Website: macys
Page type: customer-info-address
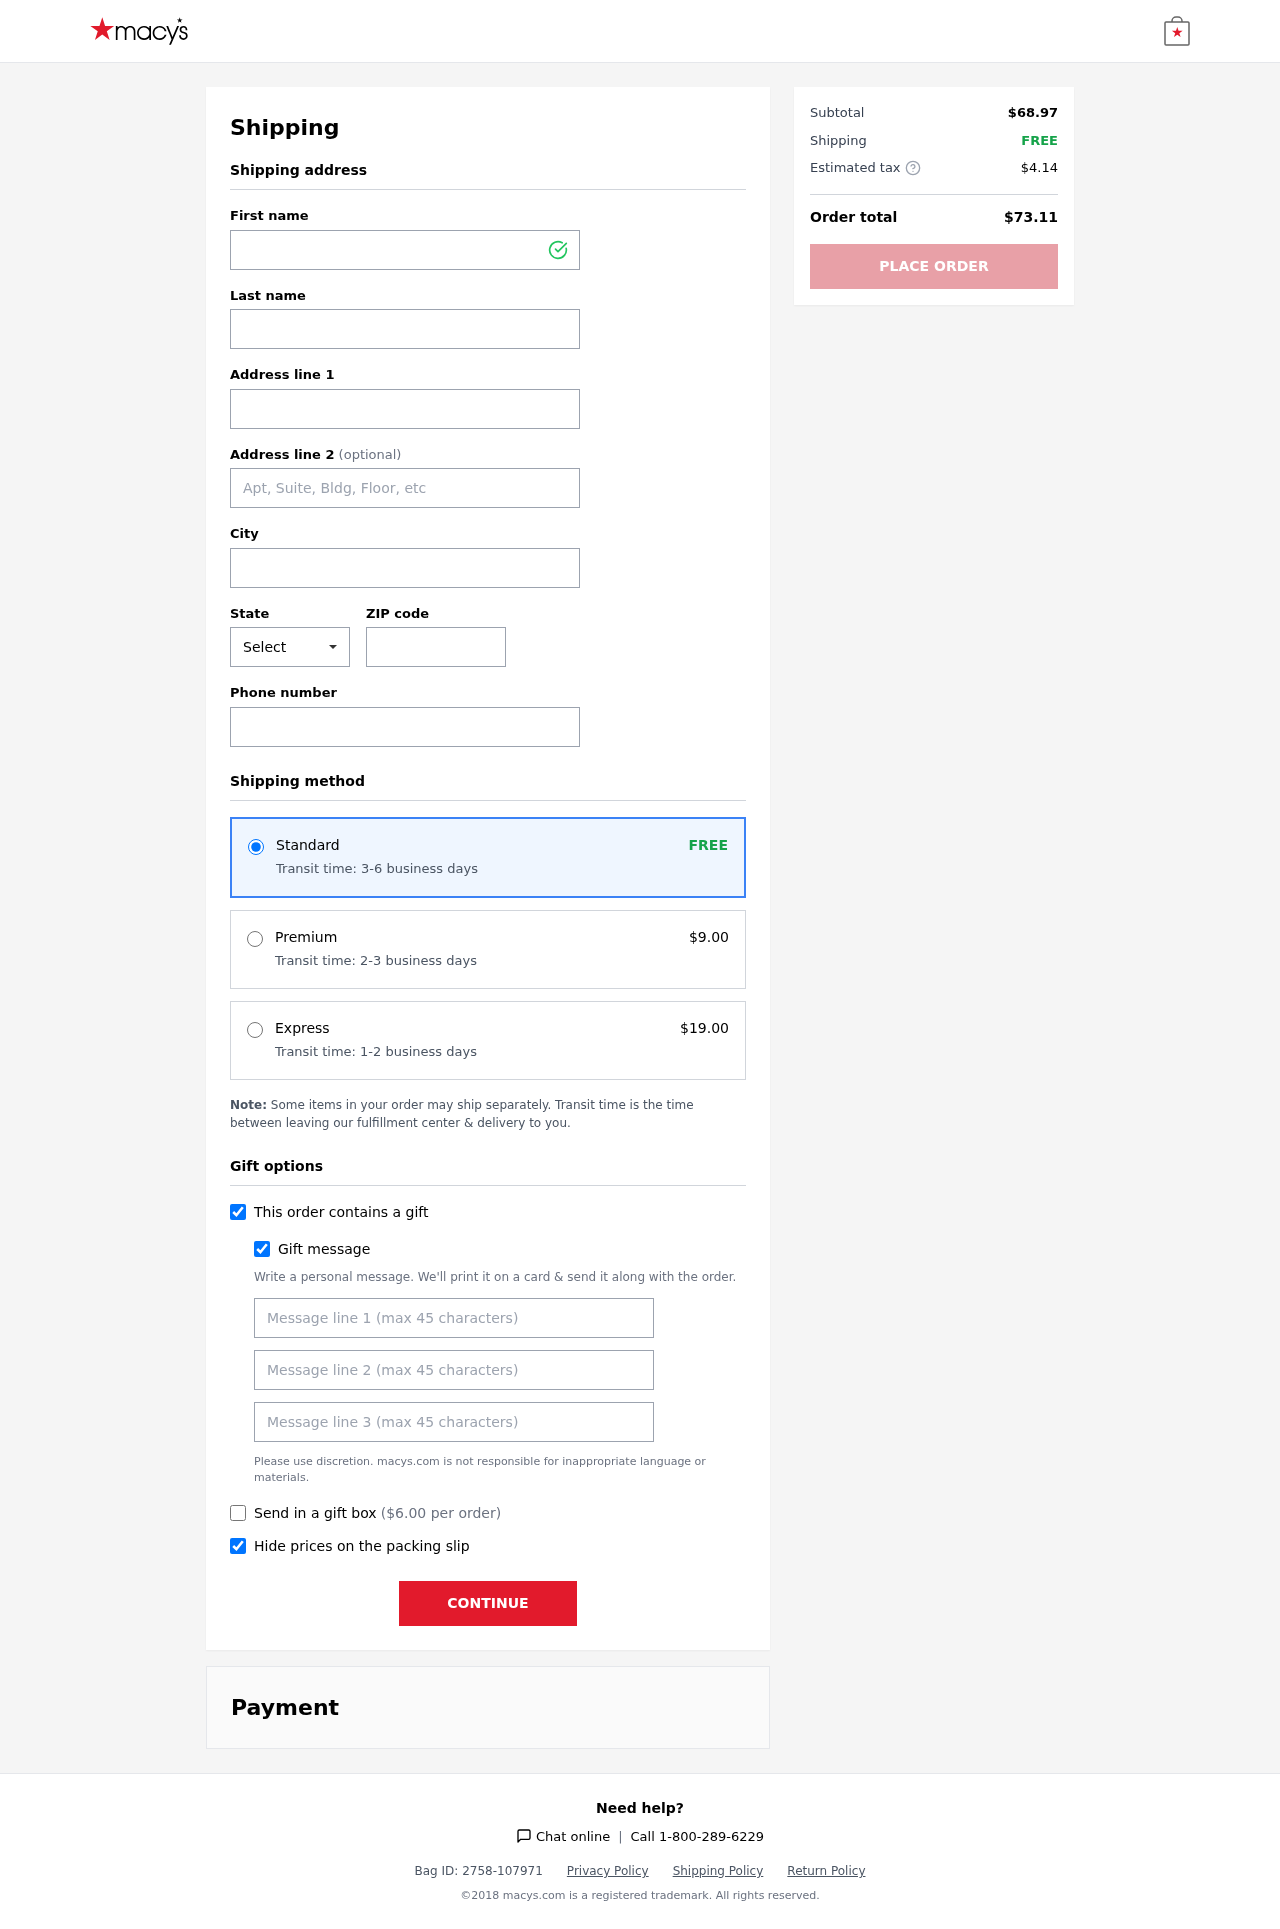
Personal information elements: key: PII_CITY
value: Larsonchester
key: PII_FIRSTNAME
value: Elizabeth
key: PII_GIFT_MESSAGE
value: Hey Wendy, I thought you’d really enjoy this stylish piece to add a little flair to your outfits! Can’t wait to see how incredible it looks on you. Just a little something to celebrate you and all the amazing things you do!  Elizabeth
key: PII_LASTNAME
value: Anderson
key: PII_PHONE
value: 9357031199
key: PII_POSTCODE
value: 97617
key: PII_STATE_ABBR
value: NC
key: PII_STREET
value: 443 Jerry Spurs Apt. 016
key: PII_STREET2
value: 6230 Gomez Square
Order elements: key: ORDER_SHIPPING_STANDARD
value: FREE
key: ORDER_SHIPPING_STANDARD_TIME
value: Transit time: 3-6 business days
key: ORDER_SHIPPING_PREMIUM
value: $9.00
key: ORDER_SHIPPING_PREMIUM_TIME
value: Transit time: 2-3 business days
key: ORDER_SHIPPING_EXPRESS
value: $19.00
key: ORDER_SHIPPING_EXPRESS_TIME
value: Transit time: 1-2 business days
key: ORDER_GIFT_BOX_FEE
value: $6.00
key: ORDER_SUBTOTAL
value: $68.97
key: ORDER_SHIPPING_COST
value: FREE
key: ORDER_TAX
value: $4.14
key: ORDER_TOTAL
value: $73.11